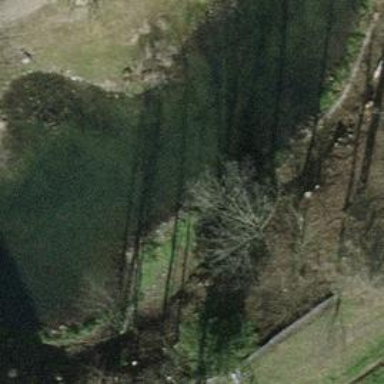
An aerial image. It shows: Pond surrounded by natural water.